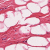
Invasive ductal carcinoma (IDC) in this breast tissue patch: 0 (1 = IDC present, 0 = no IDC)